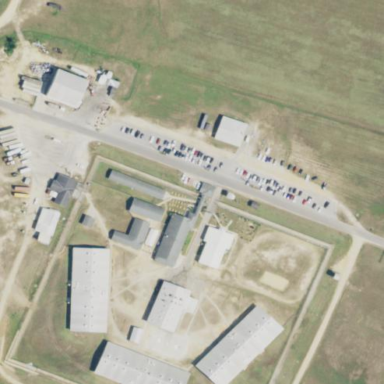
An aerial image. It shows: Prison facility surrounded by fence.